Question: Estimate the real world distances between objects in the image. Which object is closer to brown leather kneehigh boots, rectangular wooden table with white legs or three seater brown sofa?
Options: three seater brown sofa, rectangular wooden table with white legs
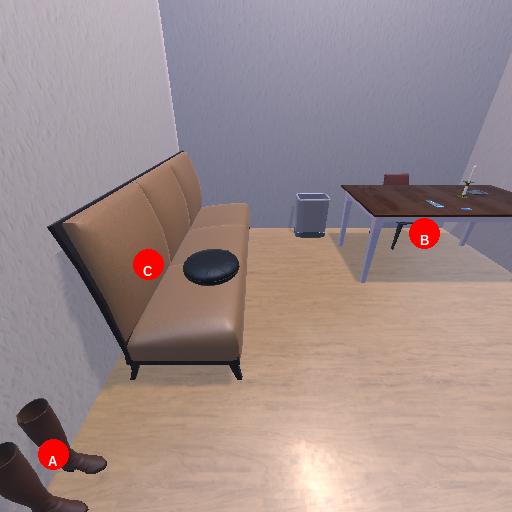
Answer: three seater brown sofa